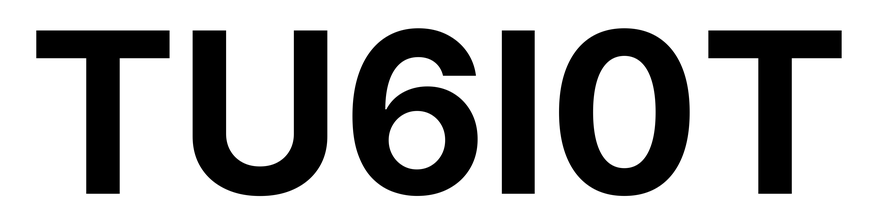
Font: Inter_Bold